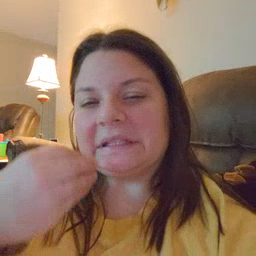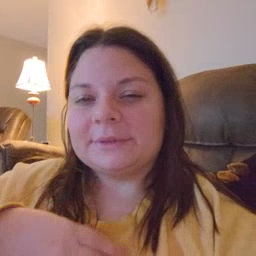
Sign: sleep